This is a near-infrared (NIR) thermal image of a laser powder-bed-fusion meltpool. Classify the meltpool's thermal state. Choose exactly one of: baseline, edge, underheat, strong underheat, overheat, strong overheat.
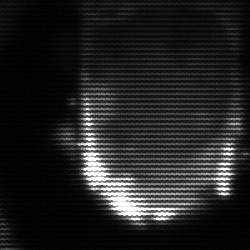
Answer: baseline